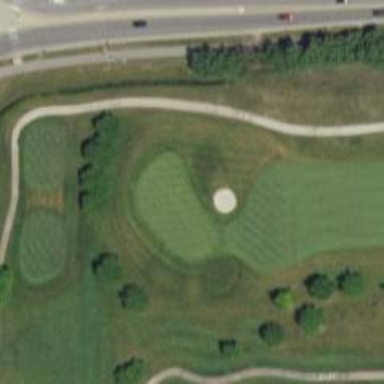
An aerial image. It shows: View of golf hole.